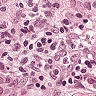
Metastatic tissue present: yes